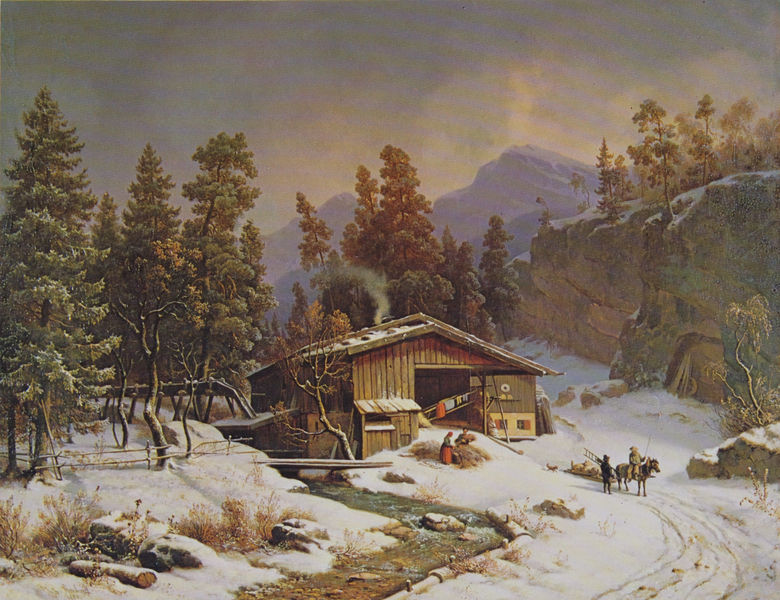
Titel: Winterlandschaft
Künstler: Wilhelm Reinhardt
Institution: (Privatbesitz)
Schlagwörter: baum, berg, blau, dunkel, felsen, gemälde, gruppe, himmel, laub, mann, schatten, wasser, weiß, wolken, bäume, fluss, frauen, gelb, grün, landschaft, menschen, wäsche, abend, braun, frau, grau, hell, holz, licht, männer, schwarz, stroh, eis, gebäude, haus, hund, rot, schnee, tier, tiere, weg, zaun, leute, malerei, mensch, stein, steine, bach, baumstamm, gräser, kalt, mühle, nass, natur, stamm, brücke, busch, büsche, einsam, gatter, hütte, rauch, sonne, personen, pflanzen, höhle, tal, wald, arbeit, bauern, esel, ofen, pferd, pferde, reiter, schuppen, bewölkt, reiten, spuren, berge, fels, gebirge, gipfel, sonnenuntergang, landschaftsmalerei, bauernhof, winter, romantik, tannen, leiter, steg, scheune, alpen, schornsteinfeger, nadelbaum, tanne, hallo, biedermeier, kiefer, holzhütte, bauernhaus, stall, nadelbäume, fichten, nadelwald, winterlandschaft, kate, schneespuren, wlad, quelle, ski, gerte, förster, bachbett, eiskalt, holzplanke, quell, stollen, holzschuppen, te, förste